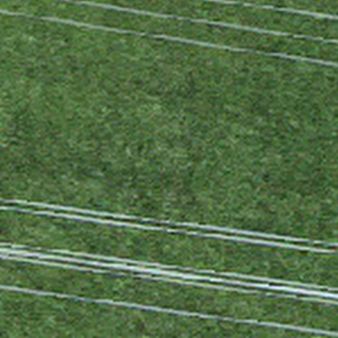
Label: other